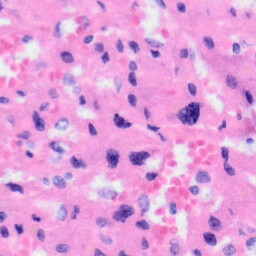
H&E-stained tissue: Liver